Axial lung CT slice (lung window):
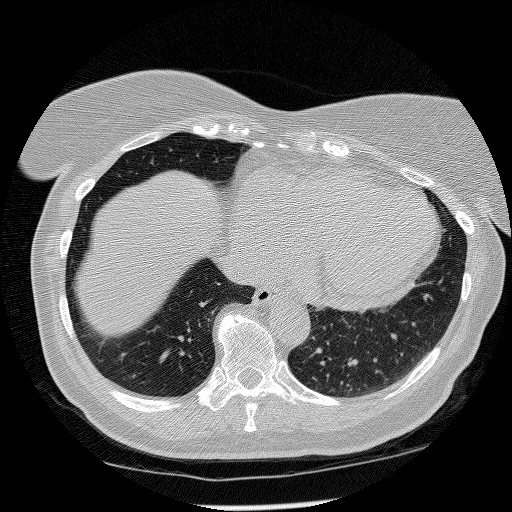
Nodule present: no